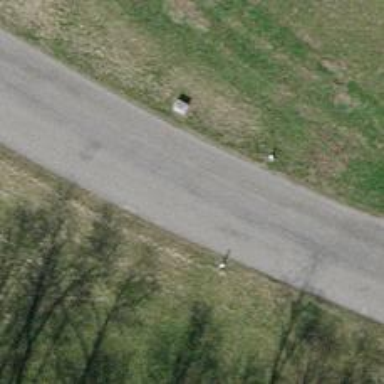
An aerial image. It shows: Tertiary road with asphalt surface.